Field crop: maize
Growth stage: 1
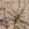
Species: salsola